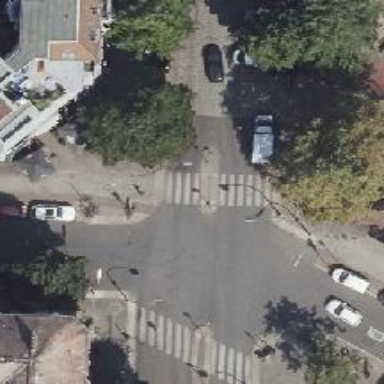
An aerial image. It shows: Footway with asphalt surface featuring zebra crossing with pedestrian island.